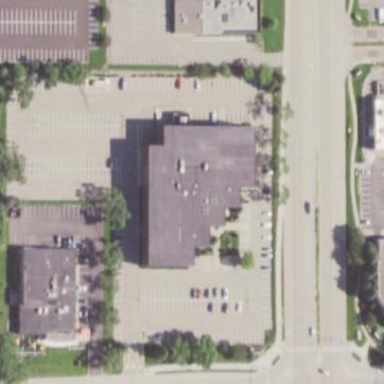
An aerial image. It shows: Office building.